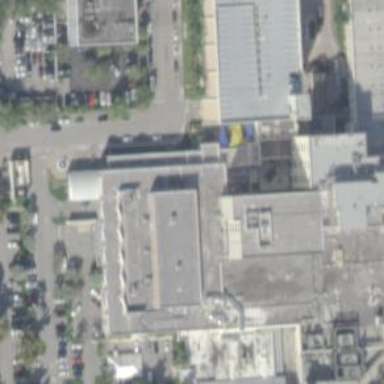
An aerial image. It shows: Hospital building.